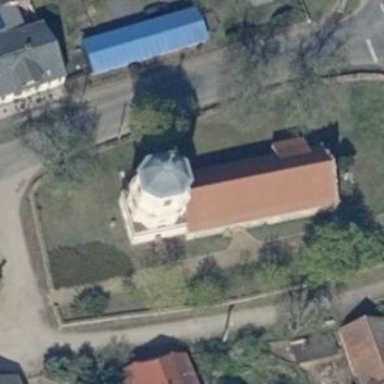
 with the roof oriented along. It is place of worship."